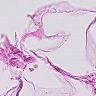
Metastatic tissue present: no